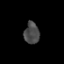
Tissue: prostate
Cell type: T cells
Senescence score: 0.2848
Nuclear area (px): 321
Mean DAPI intensity: 73.249